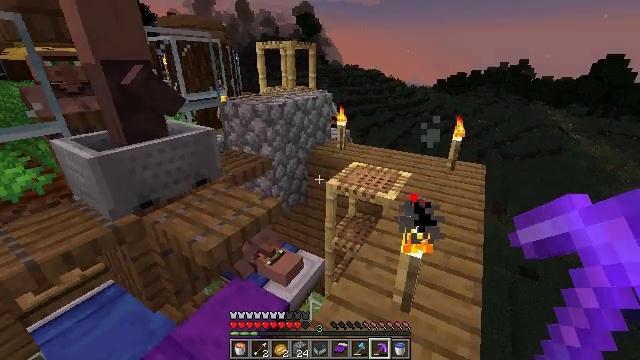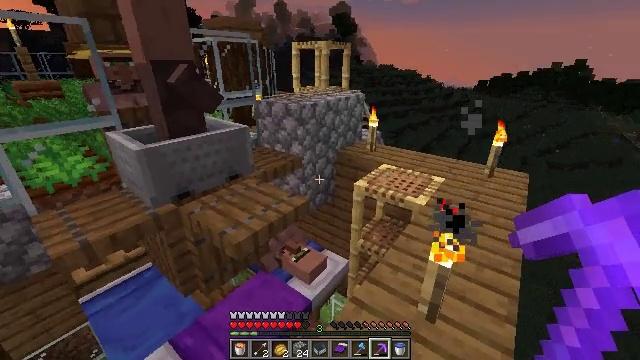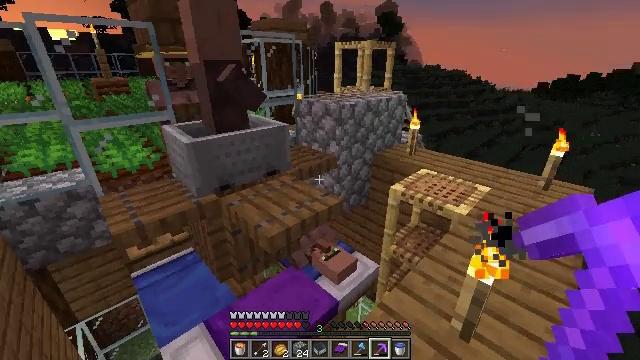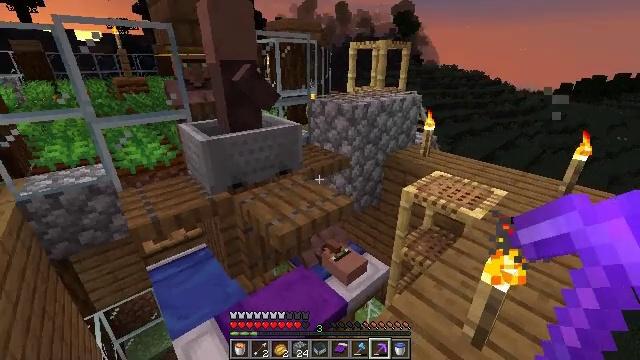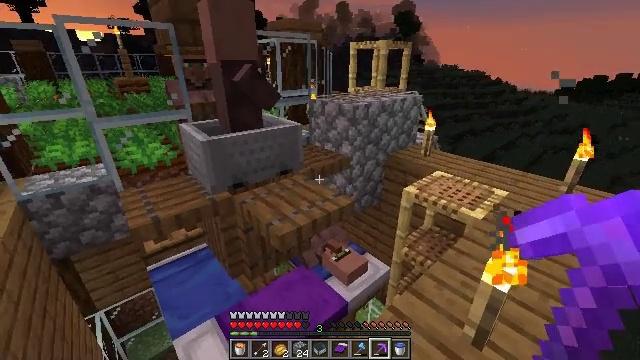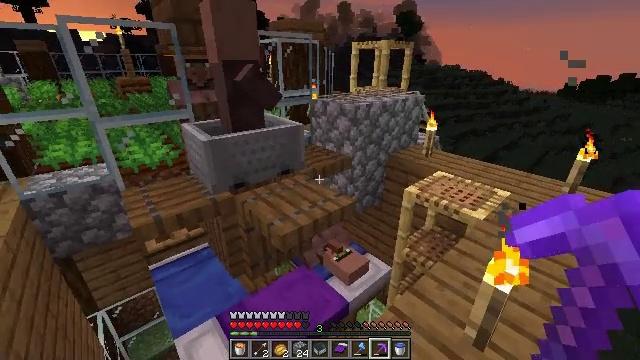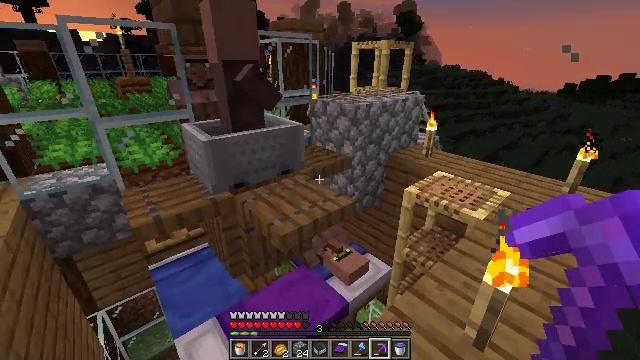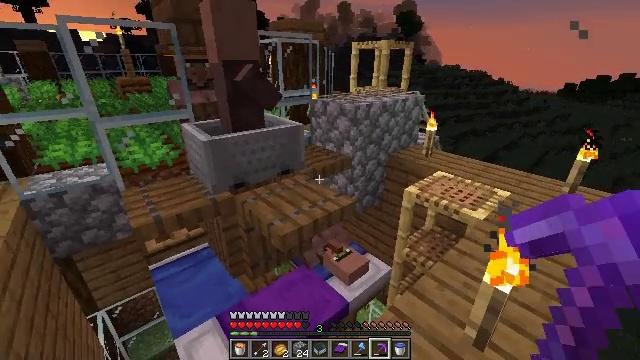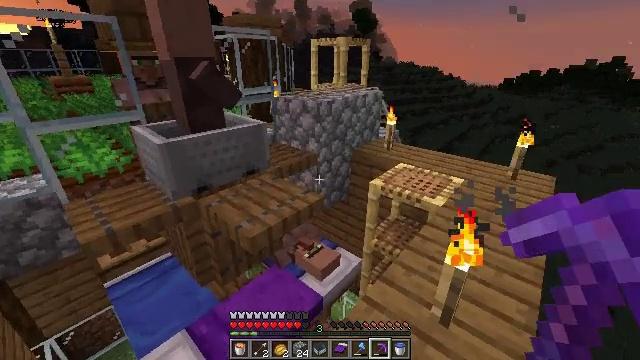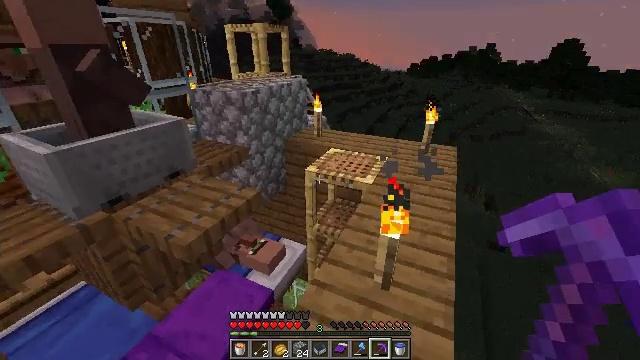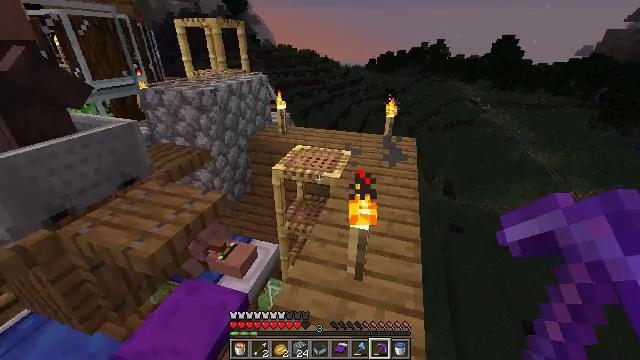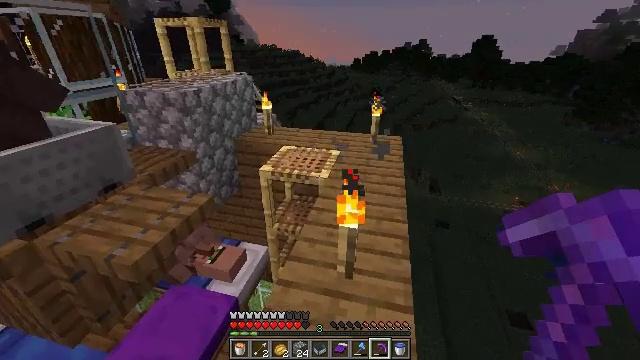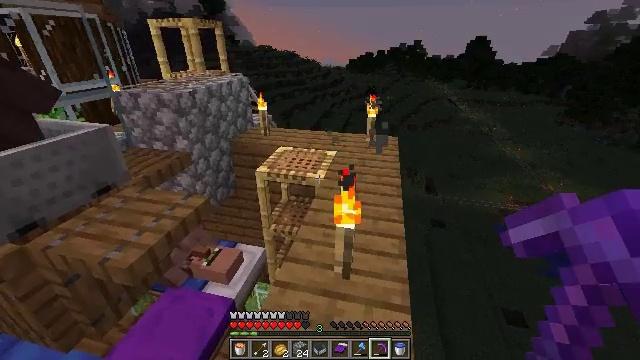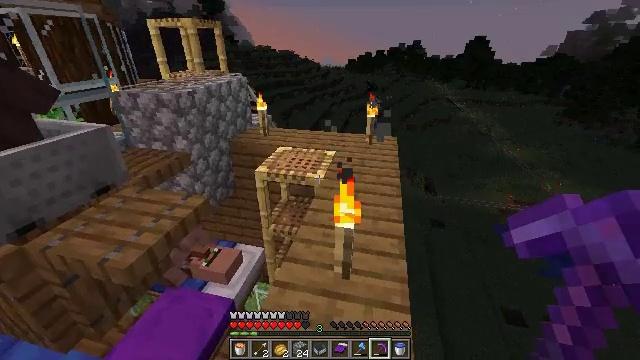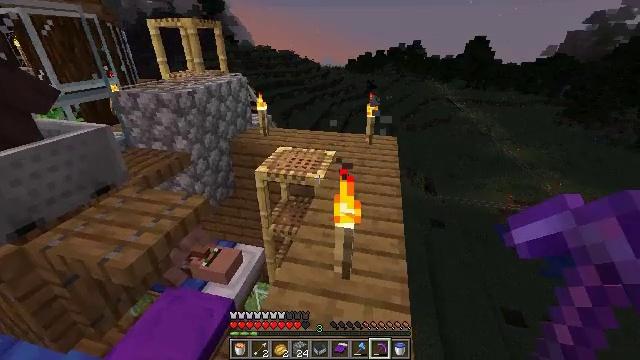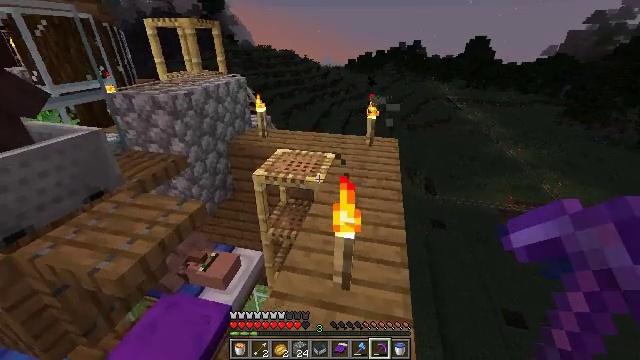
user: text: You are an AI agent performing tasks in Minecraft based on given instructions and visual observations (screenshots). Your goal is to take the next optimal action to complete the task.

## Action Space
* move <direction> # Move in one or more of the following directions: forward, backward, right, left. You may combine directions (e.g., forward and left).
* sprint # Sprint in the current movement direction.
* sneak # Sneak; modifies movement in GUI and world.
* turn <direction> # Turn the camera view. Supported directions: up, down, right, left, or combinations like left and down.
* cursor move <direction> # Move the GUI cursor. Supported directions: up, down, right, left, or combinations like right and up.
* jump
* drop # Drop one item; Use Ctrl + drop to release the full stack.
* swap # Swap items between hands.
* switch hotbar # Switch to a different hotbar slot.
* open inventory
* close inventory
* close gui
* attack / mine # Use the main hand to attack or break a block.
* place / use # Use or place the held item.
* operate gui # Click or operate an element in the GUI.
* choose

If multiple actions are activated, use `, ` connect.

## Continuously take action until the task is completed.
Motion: motion action
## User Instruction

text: Gather materials such as cobblestone.
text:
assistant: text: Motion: turn left
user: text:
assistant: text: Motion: turn left
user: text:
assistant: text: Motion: turn left
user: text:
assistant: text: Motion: no_op
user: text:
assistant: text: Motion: no_op
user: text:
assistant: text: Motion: no_op
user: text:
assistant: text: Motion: no_op
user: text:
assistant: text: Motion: turn right
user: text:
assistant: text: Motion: turn right and down
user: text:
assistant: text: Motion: turn right
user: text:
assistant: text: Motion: turn right
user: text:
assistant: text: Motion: no_op
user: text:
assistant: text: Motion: no_op
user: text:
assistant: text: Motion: no_op
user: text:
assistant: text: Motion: move forward
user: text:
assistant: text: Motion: move forward
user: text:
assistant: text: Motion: move forward
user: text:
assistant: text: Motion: move forward
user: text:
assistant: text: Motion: move forward
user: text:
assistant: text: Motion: no_op
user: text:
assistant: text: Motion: no_op
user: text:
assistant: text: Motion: no_op
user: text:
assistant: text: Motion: turn left
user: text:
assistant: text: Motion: move right, turn left
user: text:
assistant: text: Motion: move forward and move right, turn left
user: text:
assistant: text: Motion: move forward and move right, turn left and up
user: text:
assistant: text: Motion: turn left and up
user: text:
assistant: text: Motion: turn left and up
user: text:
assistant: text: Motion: turn left and up
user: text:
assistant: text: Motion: turn left and up